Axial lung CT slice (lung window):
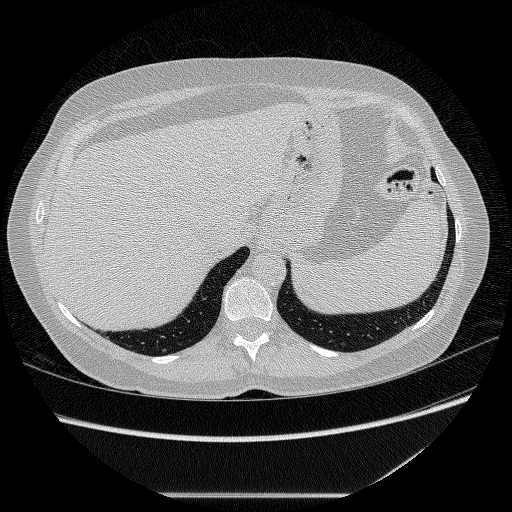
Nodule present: no